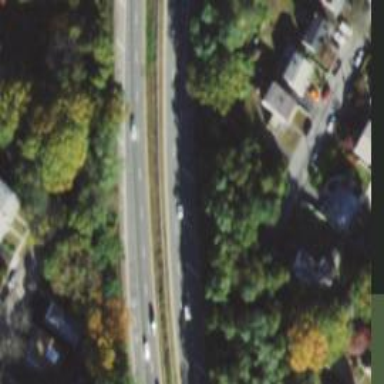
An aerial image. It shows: Trunk highway that serves as motorroad and expressway.